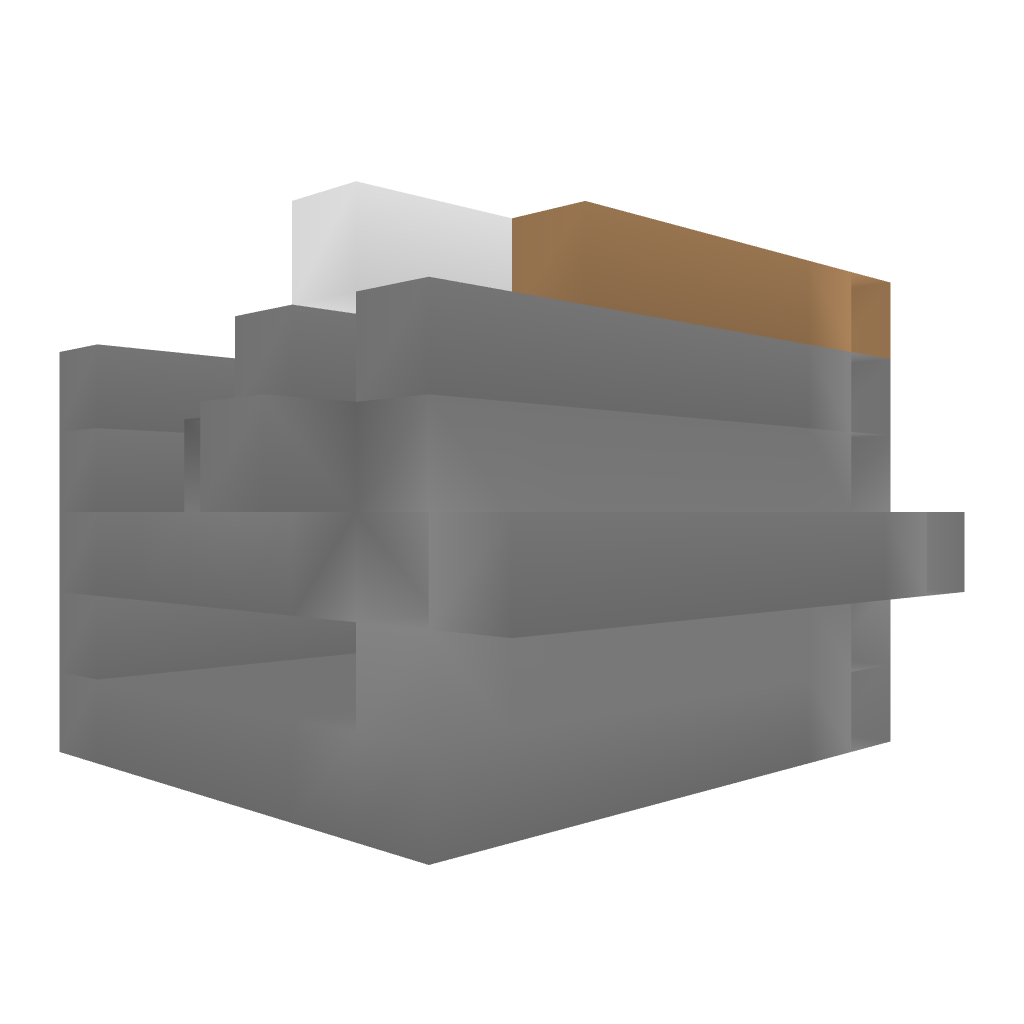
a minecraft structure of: Potion brewer bad low quality